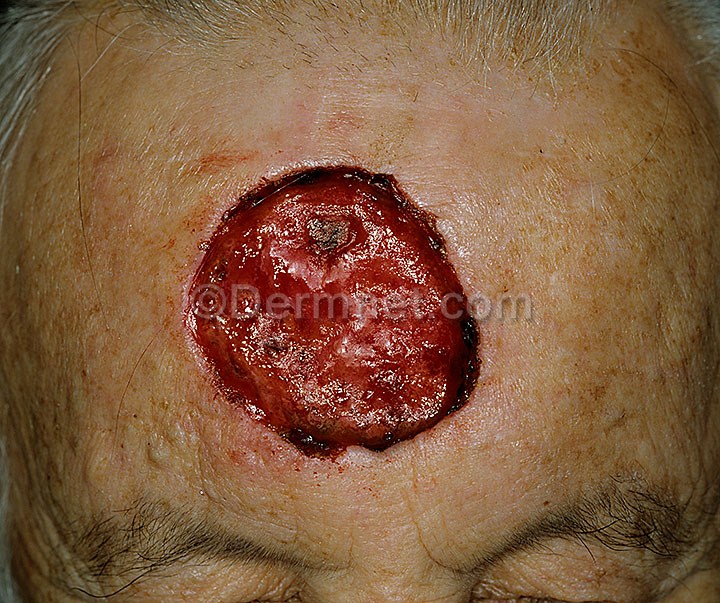
Disease: Actinic Keratosis Basal Cell Carcinoma and other Malignant Lesions